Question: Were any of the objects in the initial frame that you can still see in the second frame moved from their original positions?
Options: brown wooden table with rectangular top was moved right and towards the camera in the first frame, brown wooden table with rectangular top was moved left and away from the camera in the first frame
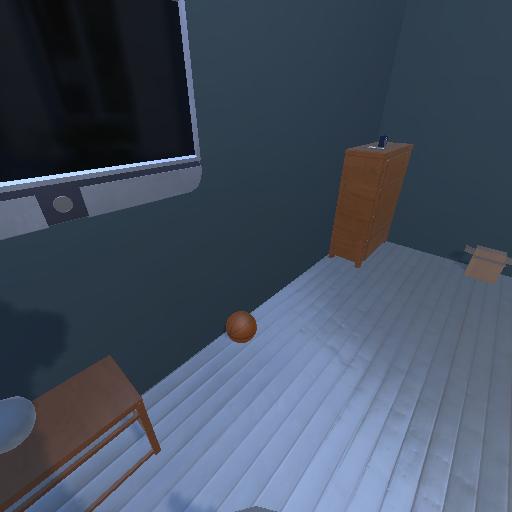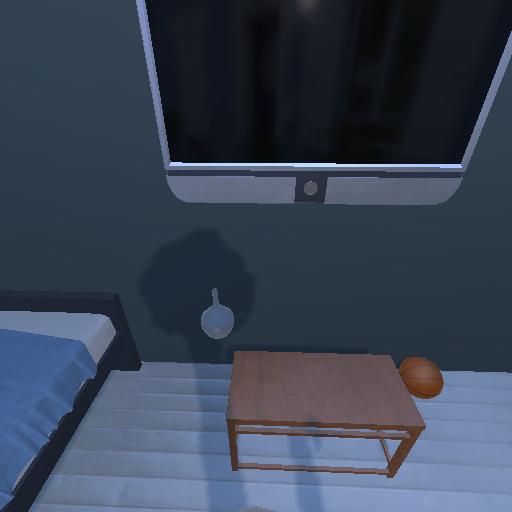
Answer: brown wooden table with rectangular top was moved right and towards the camera in the first frame